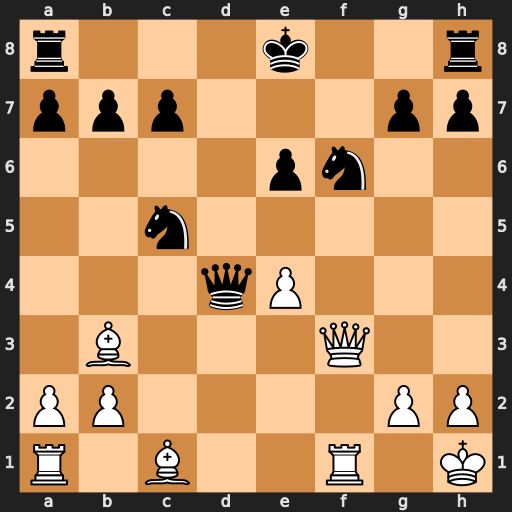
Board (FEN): r3k2r/ppp3pp/4pn2/2n5/3qP3/1B3Q2/PP4PP/R1B2R1K
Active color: w
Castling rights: kq
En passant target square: -
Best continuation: Be3 Nxb3 Bxd4